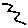
Label: zigzag